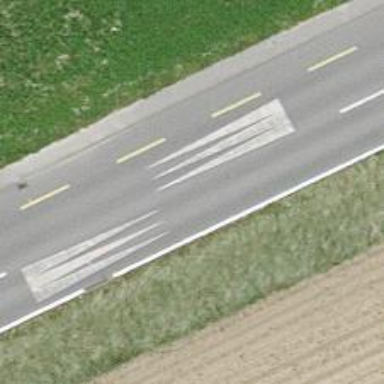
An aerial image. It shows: Traffic calming hump on the road.